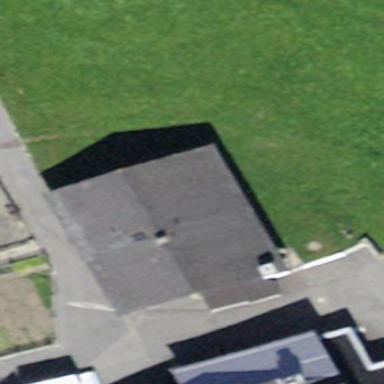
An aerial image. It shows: Building with tiled roof.